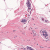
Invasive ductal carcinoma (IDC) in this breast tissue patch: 0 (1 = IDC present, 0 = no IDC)